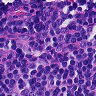
Metastatic tissue present: no